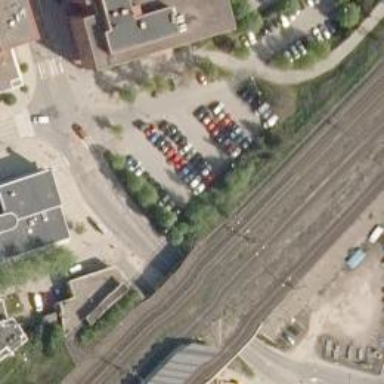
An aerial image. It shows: Railway signal supported by catenary mast.